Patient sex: M
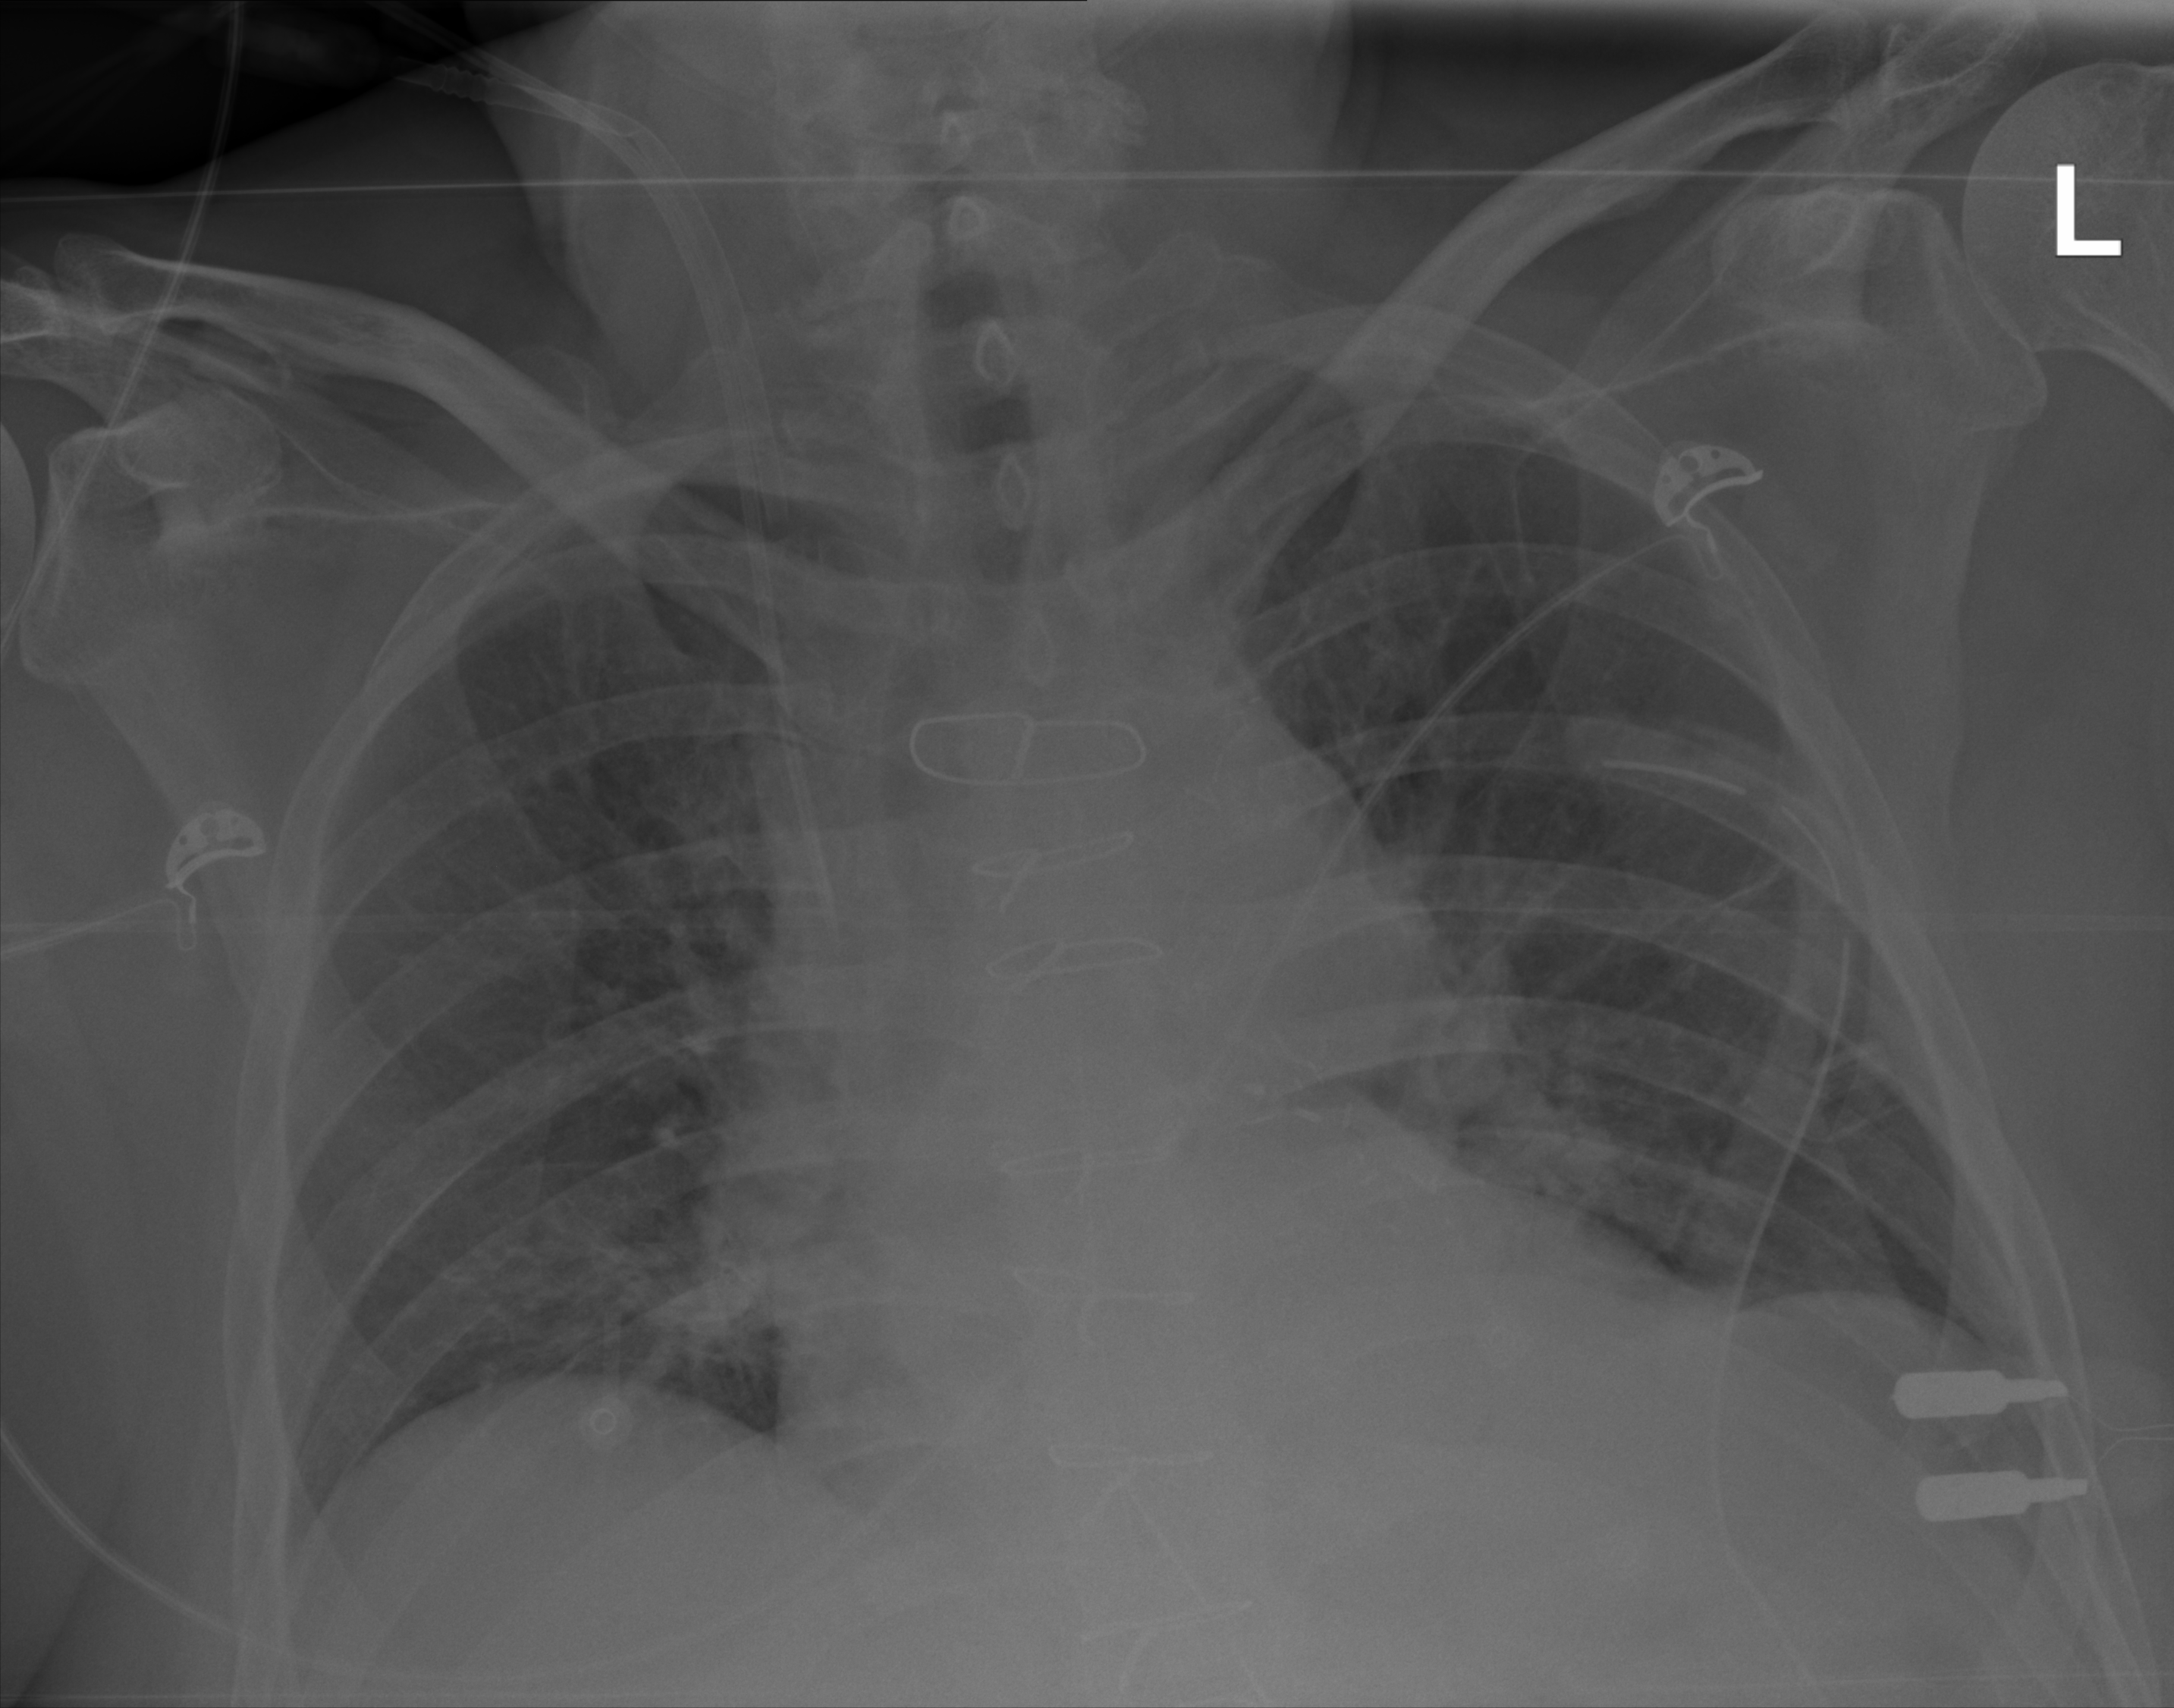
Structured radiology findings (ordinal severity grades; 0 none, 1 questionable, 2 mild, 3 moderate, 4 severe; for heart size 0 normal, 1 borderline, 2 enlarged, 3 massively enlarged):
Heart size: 1
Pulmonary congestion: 2
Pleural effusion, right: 0
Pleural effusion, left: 0
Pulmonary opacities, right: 0
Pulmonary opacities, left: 0
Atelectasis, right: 0
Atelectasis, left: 0